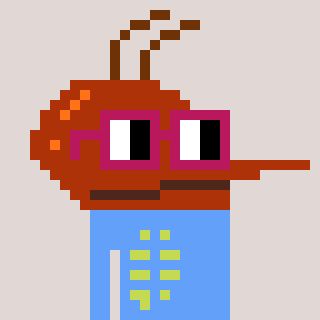
a pixel art character with square dark red glasses, a mosquito-shaped head and a blue-colored body on a warm background